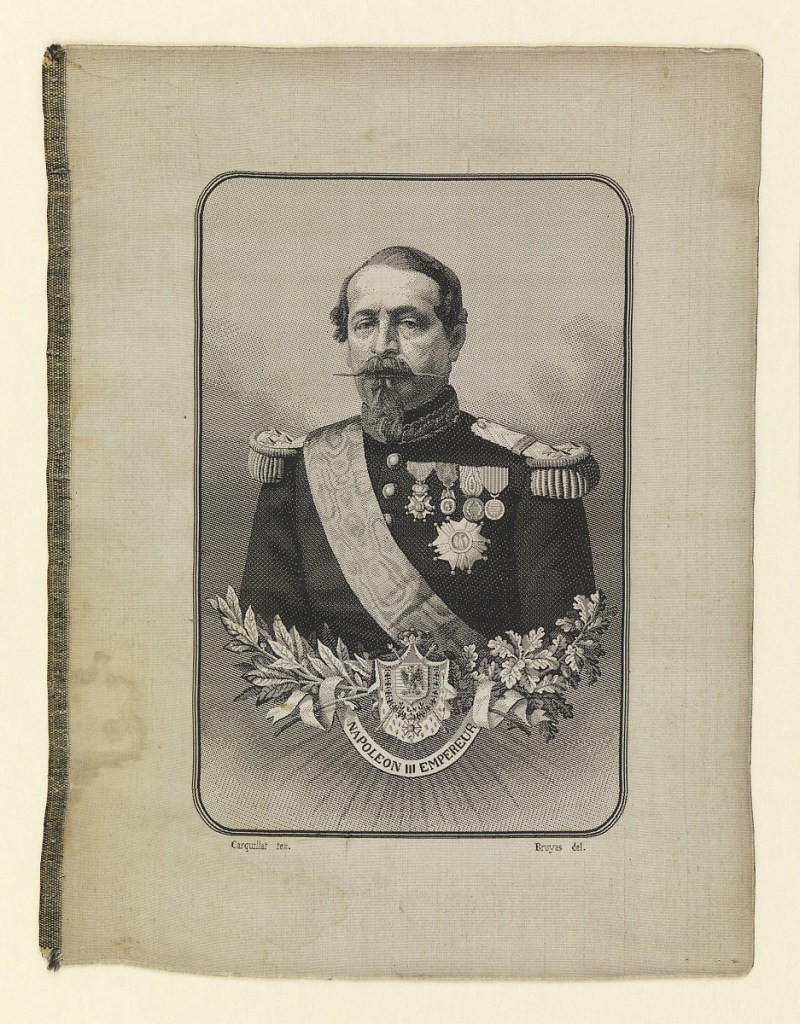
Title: Napoleon III
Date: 1850–1900
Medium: silk Technique: predominantly warp-faced plain weave (white) with a continuous supplementary weft (black), variously bound on the front, which on the back outside the picture is bound as plain weave
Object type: Portrait
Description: Black and white jacquard woven portrait of Napoleon III. Lower half of the portrait is ornamented with sprays of oak and laurel leaves, an escutcheon and a ribbon that reads "Napoleon III Empereur." At the lower left and right are the woven signatures "Carquillat Tex." and "Bruyas del." Woven by Michel-Marie Carquillat (d. 1884) after a portrait by Marc-Laurent Bruyas (1821-1896).